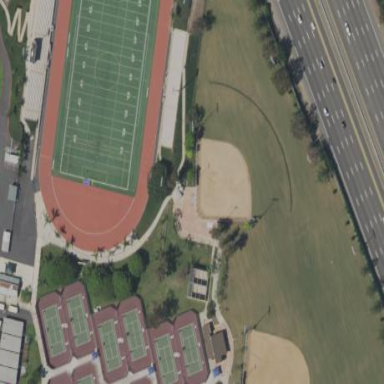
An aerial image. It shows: Multi-sport pitch for leisure land activities.